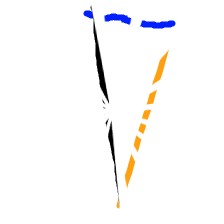
Shape: triangle